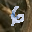
Label: 6